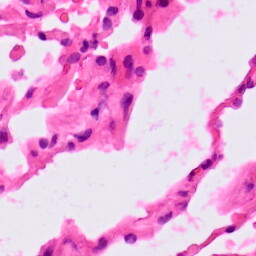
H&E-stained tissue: Lung